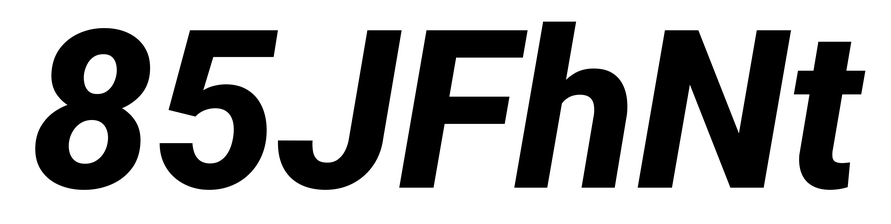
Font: Roboto-Italic_ExtraBold_Italic